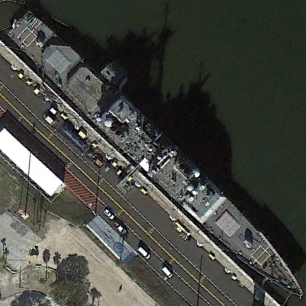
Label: Ticonderoga-class_cruiser